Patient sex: F
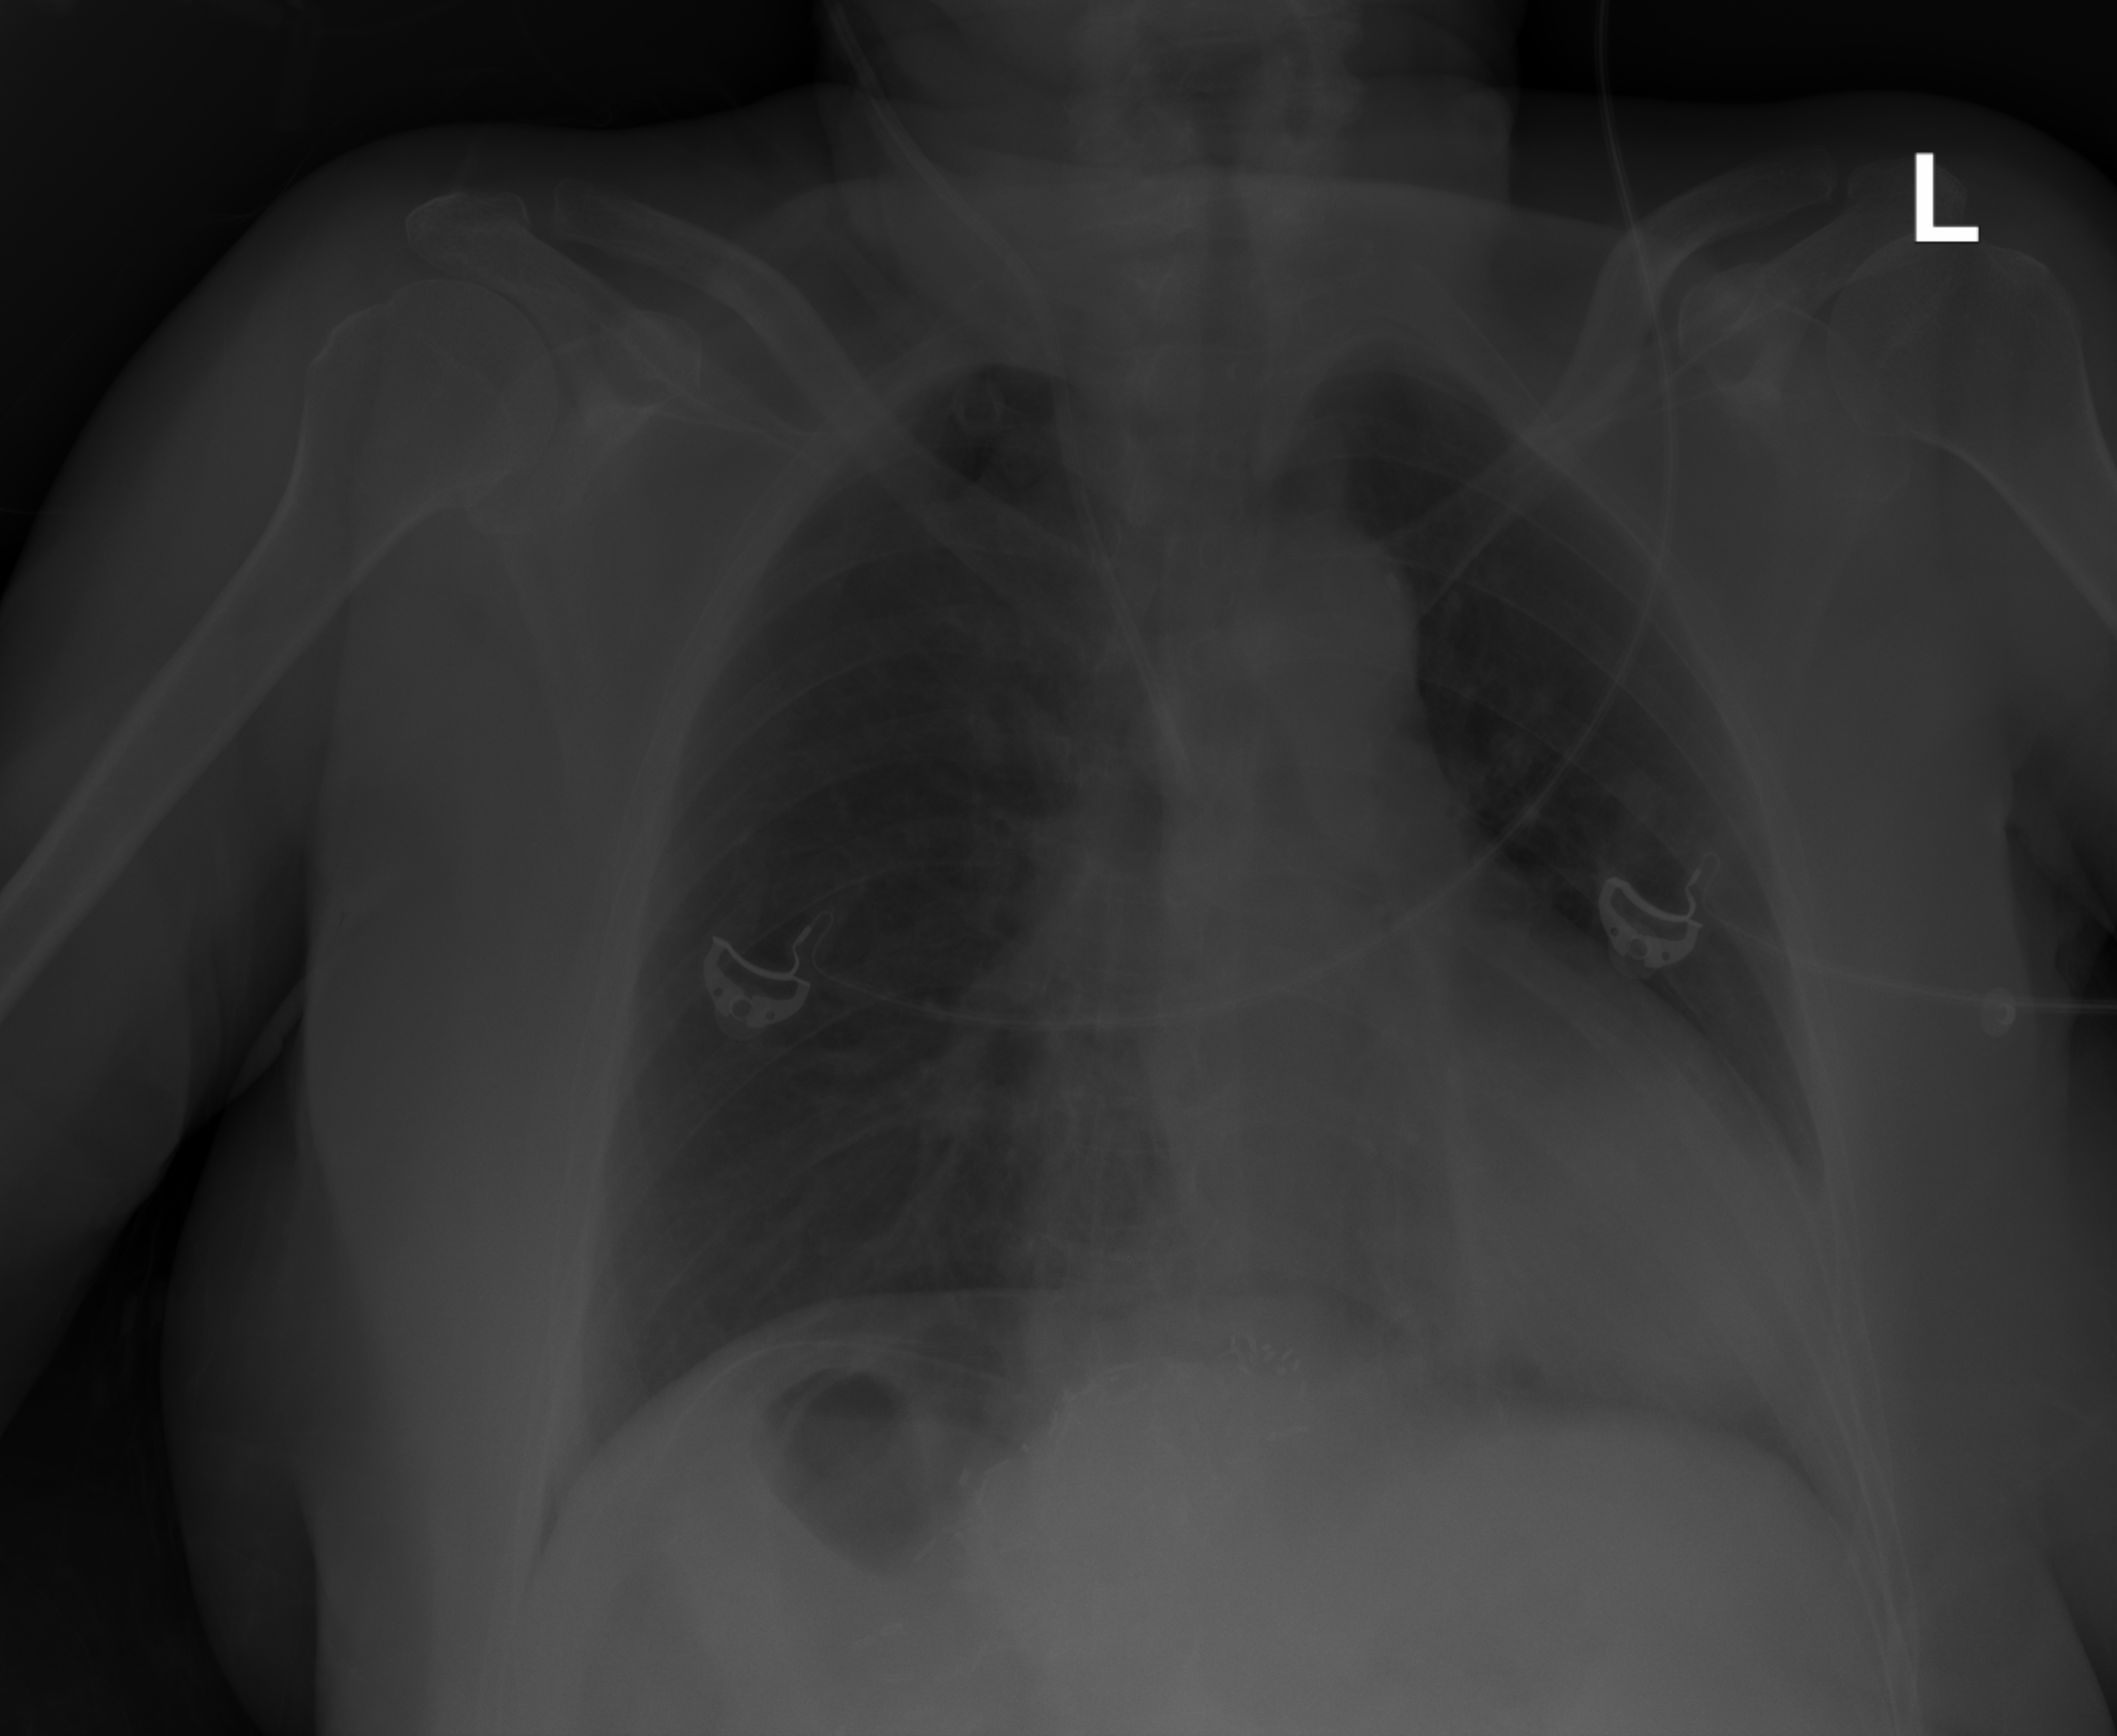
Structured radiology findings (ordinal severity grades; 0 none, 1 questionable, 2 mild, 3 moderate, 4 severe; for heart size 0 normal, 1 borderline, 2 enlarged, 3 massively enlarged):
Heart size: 2
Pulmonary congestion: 0
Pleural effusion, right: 0
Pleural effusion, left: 2
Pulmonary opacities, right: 0
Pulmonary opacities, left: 0
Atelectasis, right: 0
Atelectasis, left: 0